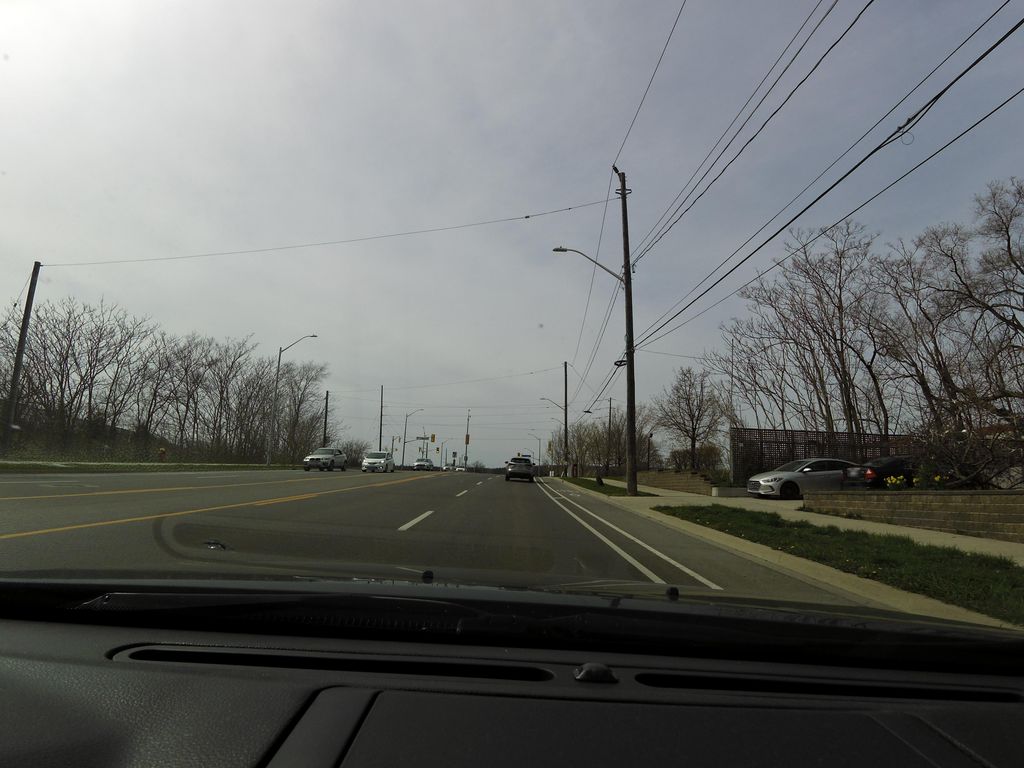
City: hamilton